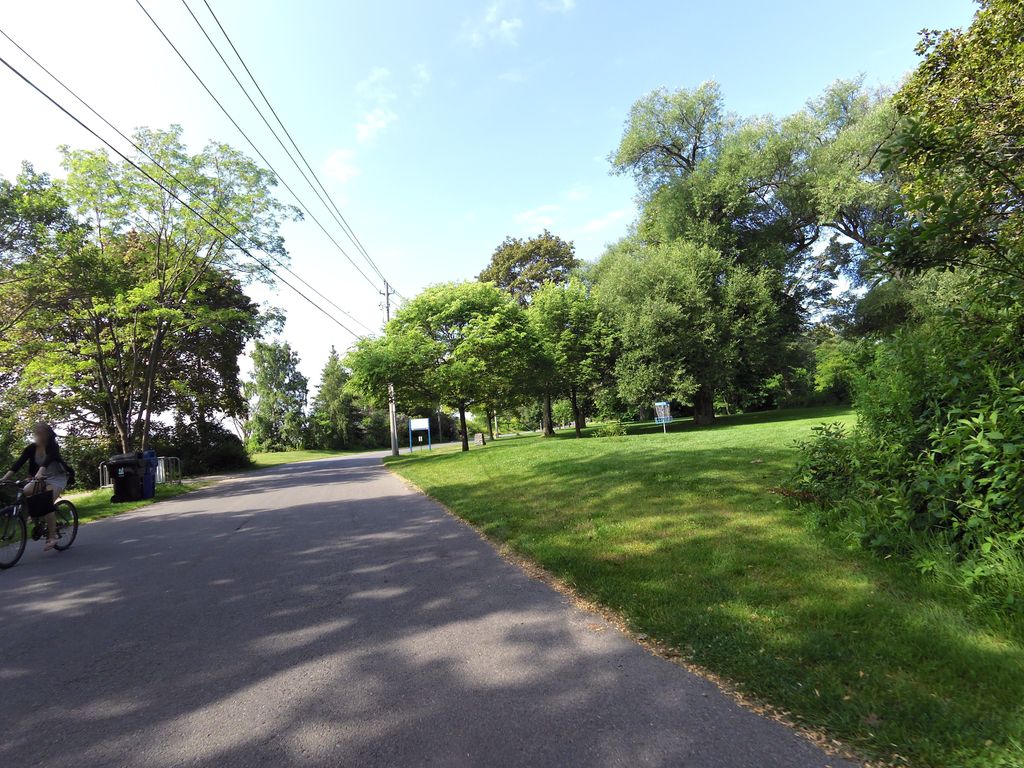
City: toronto